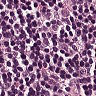
Metastatic tissue present: yes